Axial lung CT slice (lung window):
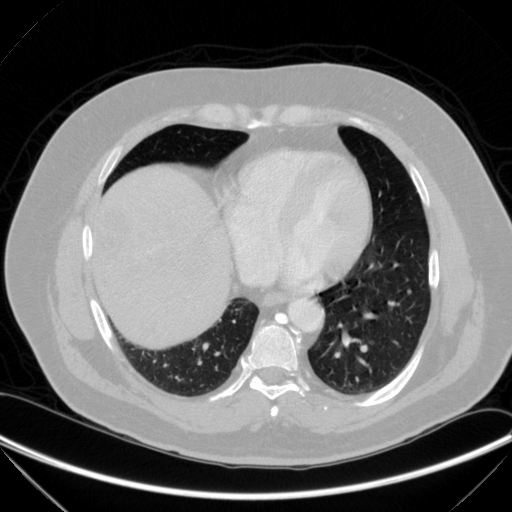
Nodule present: yes
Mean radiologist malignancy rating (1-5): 3